Interaction volume radius: 5 \u00c5
Interaction volume height: 10 \u00c5
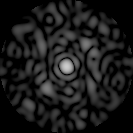
Disorder parameter: 0.8814